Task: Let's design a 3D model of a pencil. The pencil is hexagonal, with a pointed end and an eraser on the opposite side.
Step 158:
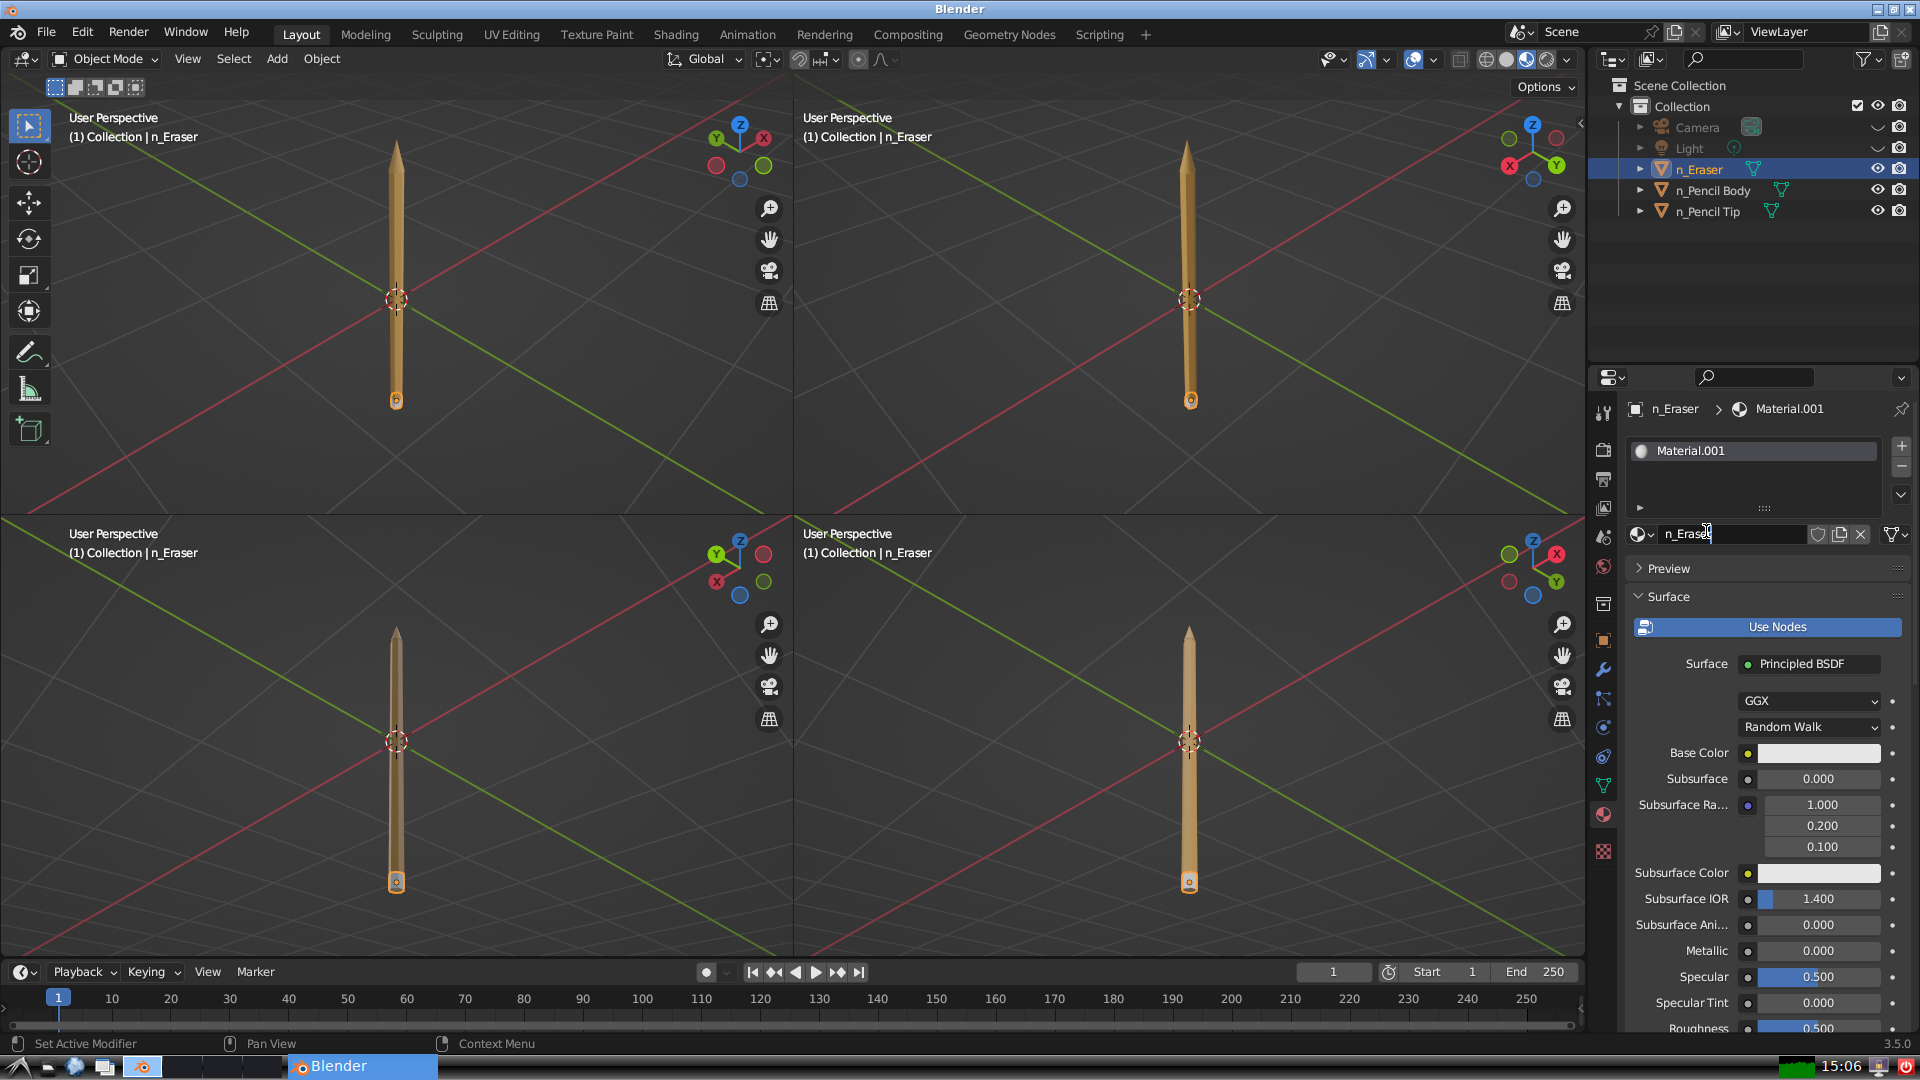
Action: {"key_press": ['Return']}